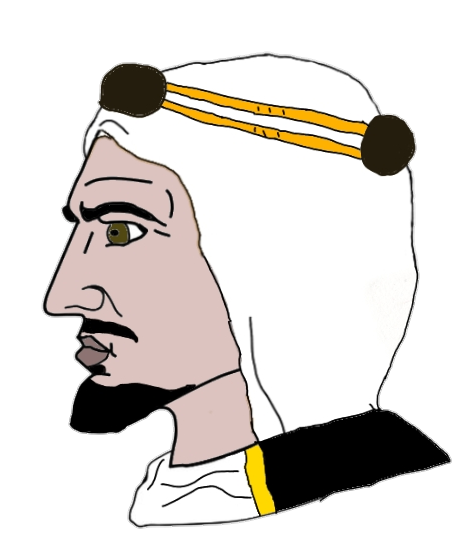
Label: 4_Yes_Chad